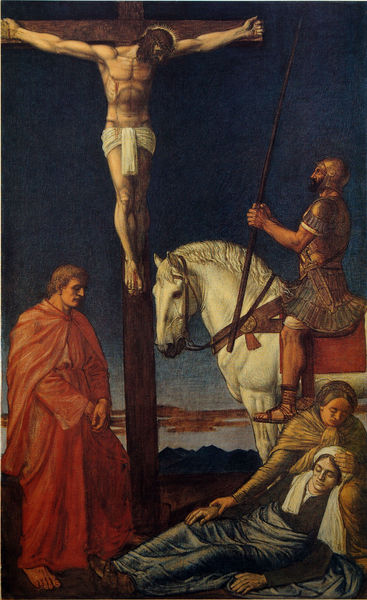
Titel: Kreuzigung
Künstler: Fritz Boehle
Standort: Frankfurt (am Main)
Institution: Das Städel, Städelsches Kunstinstitut und Städtische Galerie
Schlagwörter: blau, dunkel, gemälde, himmel, mann, wasser, weiß, wolken, frauen, landschaft, menschen, abend, braun, frau, männer, nacht, rot, wolke, malerei, halten, johannes, tod, tot, trauer, dämmerung, gewand, kutte, mantel, mutter, pferd, reiter, sattel, zaumzeug, füße, liegen, berge, sonnenuntergang, lanze, nägel, blut, hängen, kreuz, kreuzung, soldat, helm, ritter, rüstung, schimmel, rom, römer, schein, heiligenschein, christus, jesus, kreuzigung, ostern, sterben, wunden, wundmale, leid, leiden, speer, jünger, maria, magdalena, jesu, maria magdalena, ohnmacht, joseph, spee, kreuzigungen, gekreuzigter, golgotha, rotes gewand, soldate, seitenwunde, hauptmann, longinus, maria maddalena, golgatha, inri, lanzenstich, nazareth, weißes pferd, spper, 19. jahrhundert, am, soldatr, blutt, rü+stung, gogotha